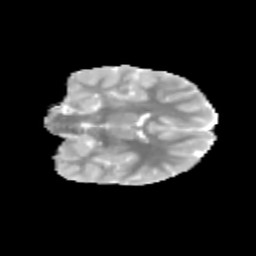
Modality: MD
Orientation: coronal
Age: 11
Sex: female
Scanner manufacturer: siemens
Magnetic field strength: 3 T
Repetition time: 3.8 s
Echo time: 0.07 s